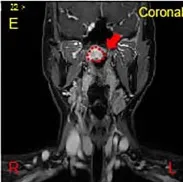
Magnetic Resonance Imaging (MRI) of the nasopharynx. (E, F) An irregular mass measuring approximately 24 x 20 x 19 mm on the right side of the nasopharynx (Red dash line). Enhanced scan indicating significant and uneven enhancement of the nasopharyngeal mass.
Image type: radiology (mri)